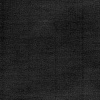
Atmospheric dust classification: dusty